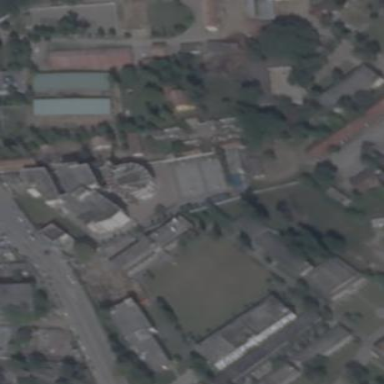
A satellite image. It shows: Building that serves as educational institution office.